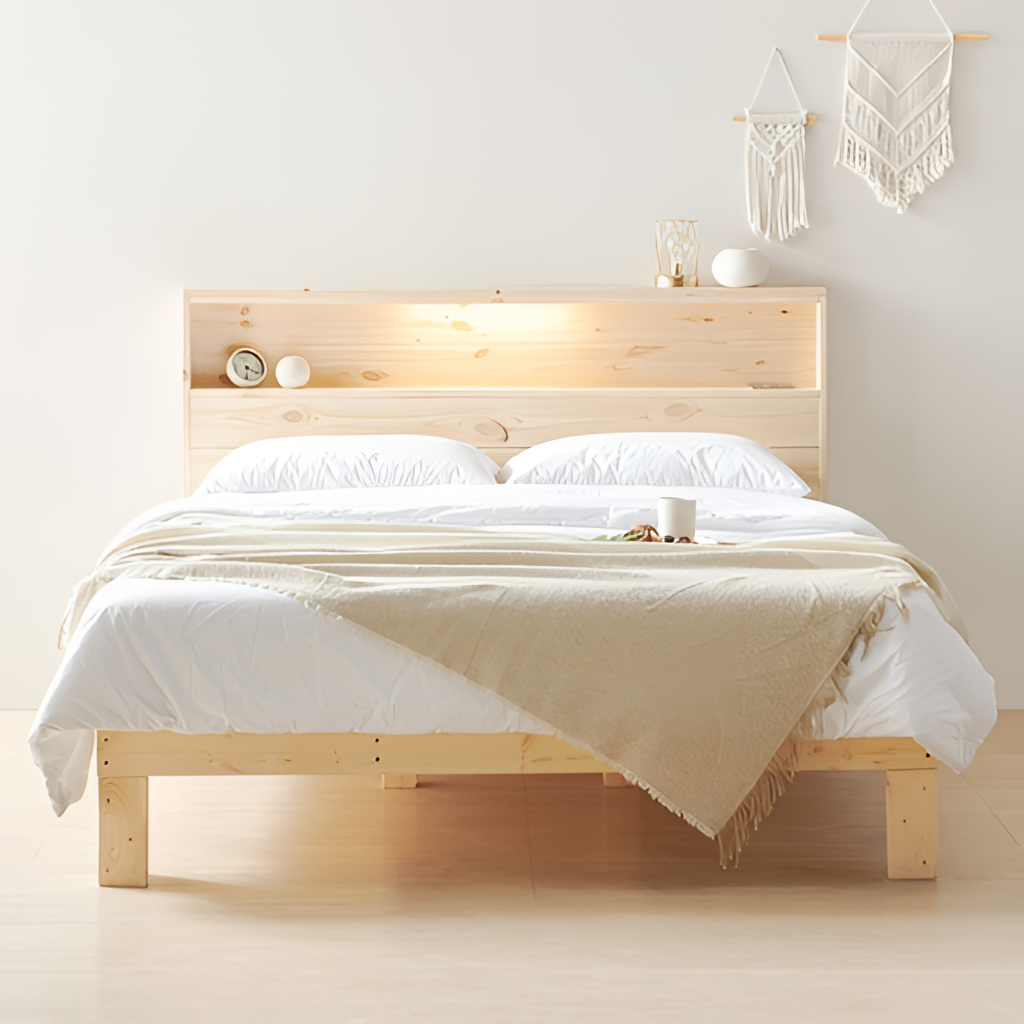
bedroom, wood backlit headboard bed, cream paint wallpaper, with solid pattern, wood flooring, with plank pattern, minimalist